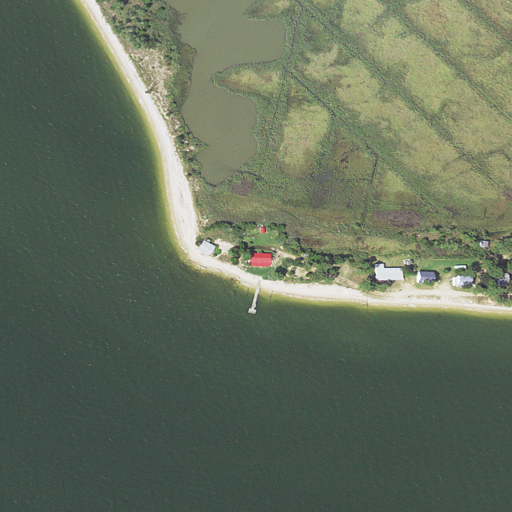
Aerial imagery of cape in Maryland named Cornfield Point containing open water, herbaceous wetlands, medium intensity development, high intensity development, open development, and low intensity development